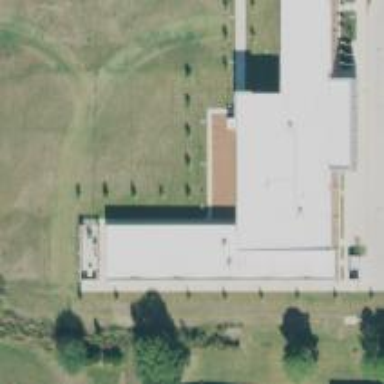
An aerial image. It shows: College building.